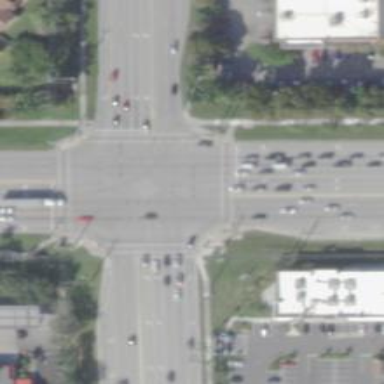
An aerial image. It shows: Marked crossing on footway.